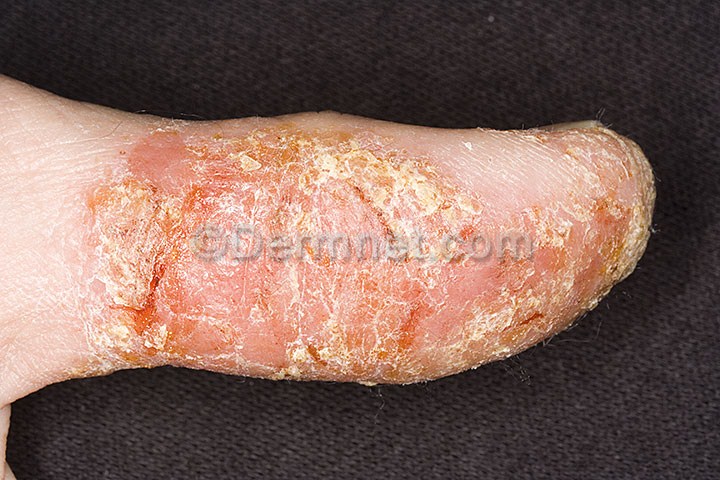
Disease: Eczema Photos